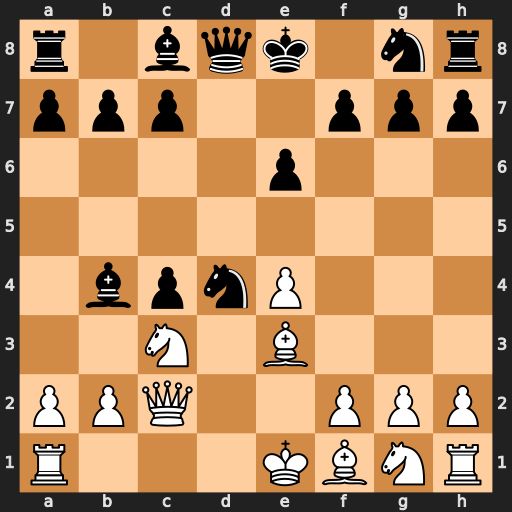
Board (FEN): r1bqk1nr/ppp2ppp/4p3/8/1bpnP3/2N1B3/PPQ2PPP/R3KBNR
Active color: w
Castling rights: KQkq
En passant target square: -
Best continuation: Bxd4 Qxd4 Qa4+ Bd7 Qxb4